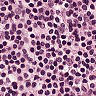
Metastatic tissue present: no